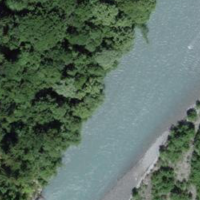
EUNIS habitat code: 44
Species observed at this site:
Lathraea squamaria